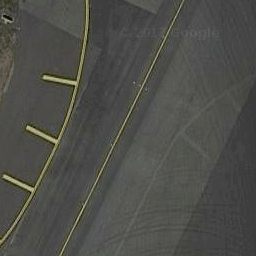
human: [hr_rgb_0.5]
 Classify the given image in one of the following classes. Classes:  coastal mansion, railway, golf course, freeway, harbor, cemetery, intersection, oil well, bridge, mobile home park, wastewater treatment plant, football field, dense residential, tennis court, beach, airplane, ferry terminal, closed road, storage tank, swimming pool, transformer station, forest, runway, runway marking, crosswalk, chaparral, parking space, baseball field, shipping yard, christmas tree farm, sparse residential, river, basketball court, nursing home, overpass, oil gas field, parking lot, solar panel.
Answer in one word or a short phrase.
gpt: runway marking